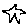
Label: star